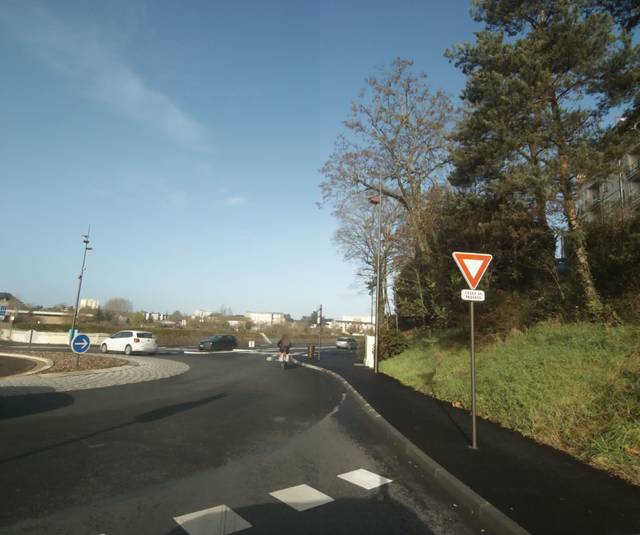
Region: France
Coordinates: 47.998, 0.189